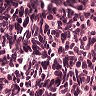
Metastatic tissue present: no